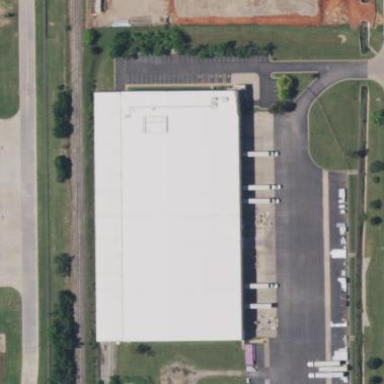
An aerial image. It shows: Industrial building.